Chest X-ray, PA view. Patient: 38 years old, sex F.
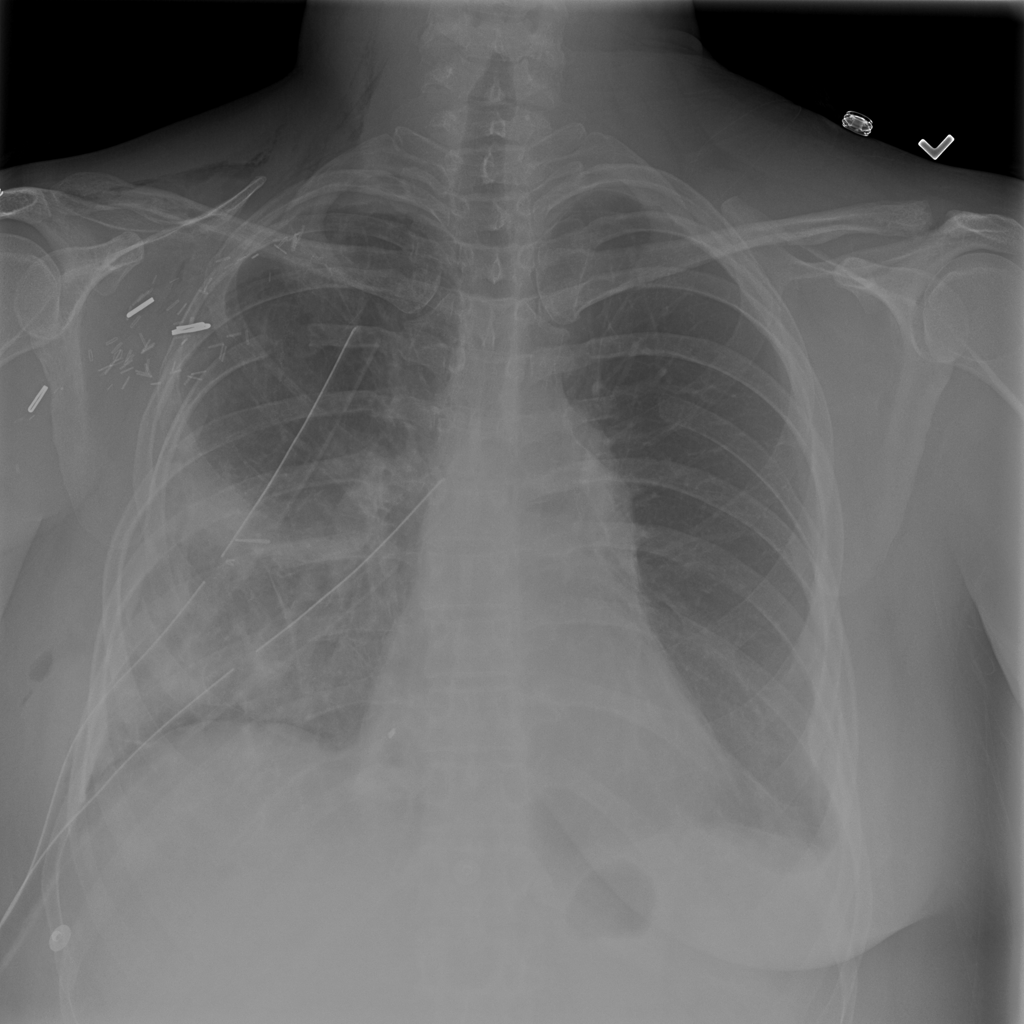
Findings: Consolidation, Effusion